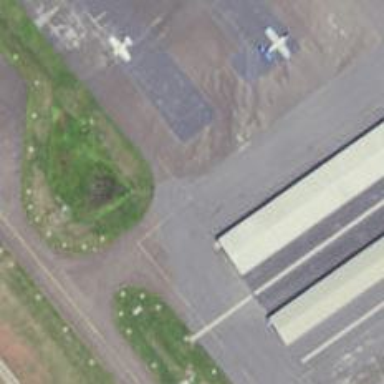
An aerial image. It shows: View of taxiway at the airport.